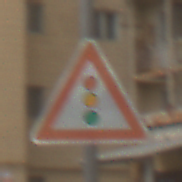
Verkehrszeichen: Lichtzeichenanlage
Umgebung: Outdoor, Urban
Tageszeit: MorningAfternoon
Wetter: Overcast
Licht: Natural
Jahreszeit: NotSpecified
Kontrast: LowContrast